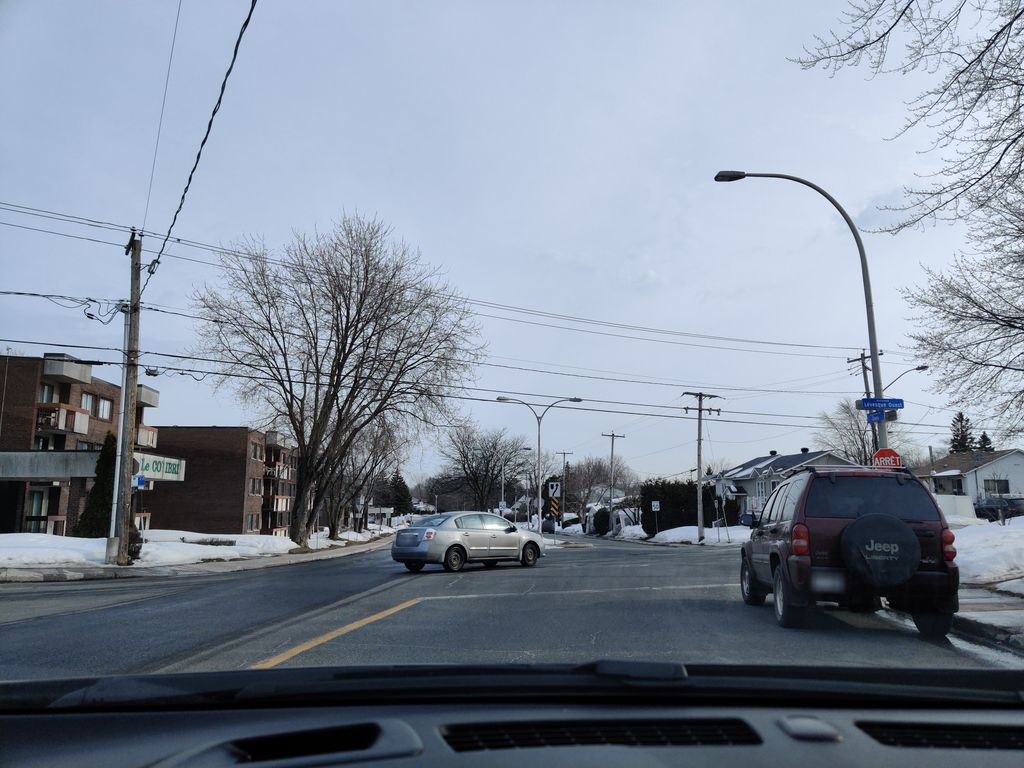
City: montreal